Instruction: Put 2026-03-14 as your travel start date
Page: home
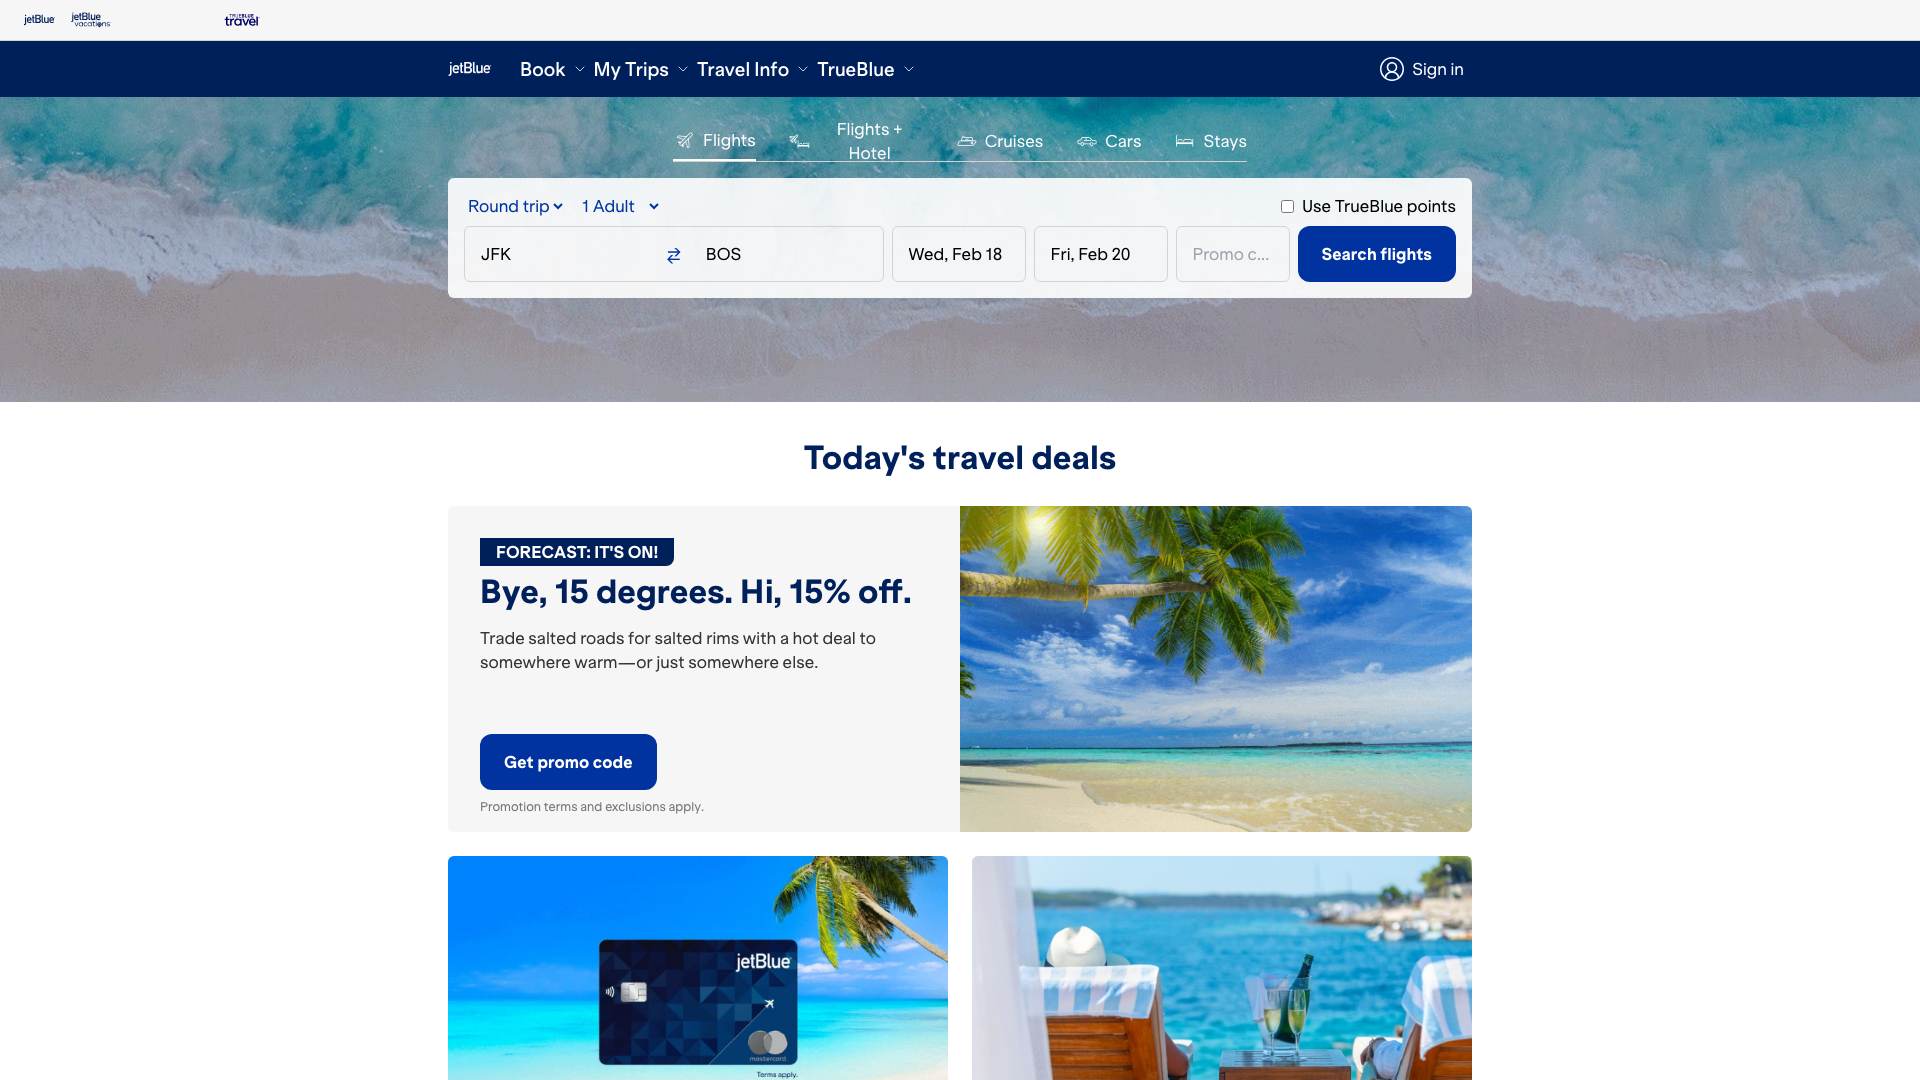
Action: type